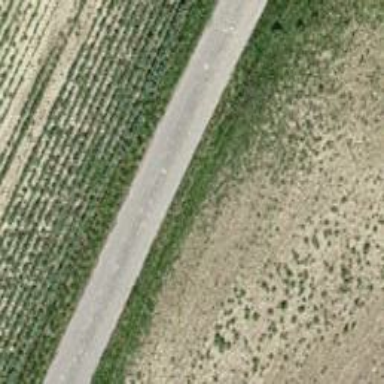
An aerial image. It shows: Unclassified road with asphalt surface.